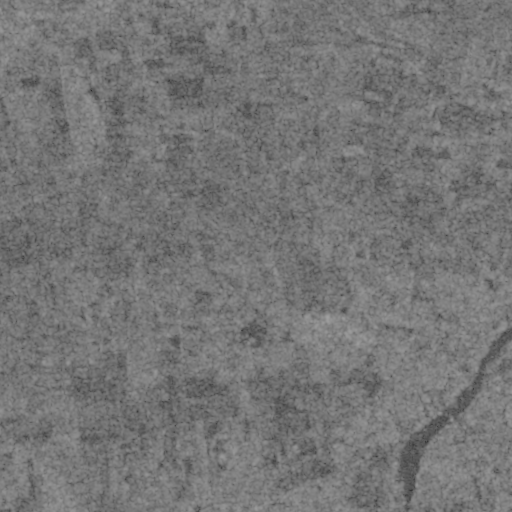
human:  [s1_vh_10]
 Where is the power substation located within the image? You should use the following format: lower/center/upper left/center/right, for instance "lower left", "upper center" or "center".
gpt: The power substation is located in the center right of the image.
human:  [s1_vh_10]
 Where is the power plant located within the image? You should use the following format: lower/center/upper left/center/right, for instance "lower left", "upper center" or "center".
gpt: There is no power plant in the image.

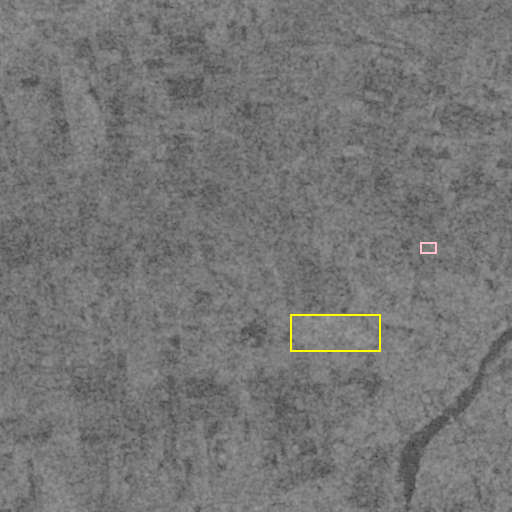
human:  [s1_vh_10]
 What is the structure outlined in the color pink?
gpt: The structure outlined in pink is a power substation.
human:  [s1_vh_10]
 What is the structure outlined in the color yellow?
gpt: The structure outlined in yellow is a solar farm.
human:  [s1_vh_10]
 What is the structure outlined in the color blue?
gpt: There is no blue outline.